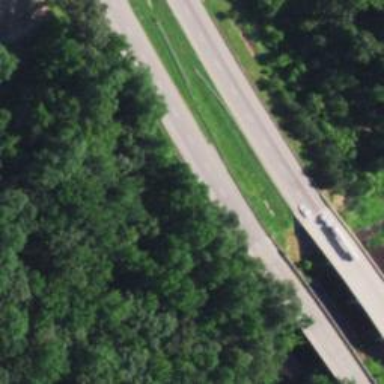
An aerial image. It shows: This image shows trunk highway that functions as expressway.